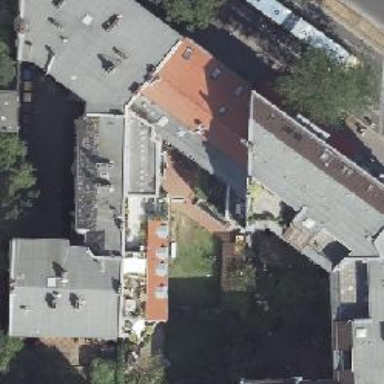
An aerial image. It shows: Part of building is shown in the image.